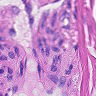
Metastatic tissue present: yes